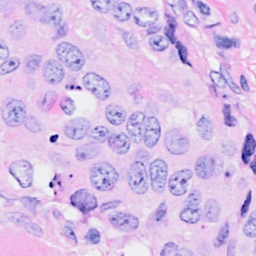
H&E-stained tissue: Breast